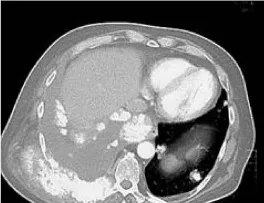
B; Coronal section displays the large tumor.
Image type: radiology (ct)